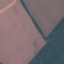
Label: AnnualCrop